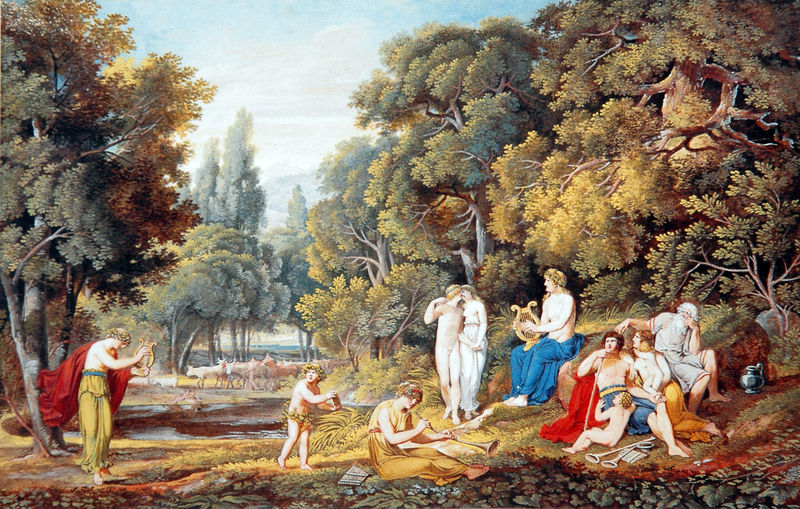
Titel: Waldlandschaft mit Apoll unter den Hirten
Künstler: Joseph Anton Koch
Standort: Berlin
Institution: Staatliche Museen Preußischer Kulturbesitz, Nationalgalerie
Schlagwörter: akt, baum, blau, blätter, felsen, gemälde, gott, gruppe, haut, himmel, körper, laub, lendenschurz, mann, nackt, umhang, wasser, weiß, wolken, baden, bäume, fluss, frauen, gelb, grün, landschaft, menschen, ocker, see, sitzen, teich, ufer, äste, blumen, bunt, busen, frau, männer, schwarz, szene, gras, park, rot, tier, tiere, tuch, wiese, beige, fest, leute, rock, teppich, falten, inkarnat, stehen, steine, öl, ast, bach, baumstamm, ferne, horizont, hügel, kühe, natur, pappeln, stamm, vieh, zweige, sonne, boden, gewand, stoff, tücher, gewänder, kind, klassizismus, paar, personen, blatt, instrumente, musik, musiker, pflanzen, wald, kinder, weiher, garten, kanne, krug, statue, brüste, kuss, liebe, liegen, spieler, jungen, herde, kuh, schweine, herbst, idylle, rast, figuren, stämme, wasse, wild, wandteppich, musizieren, nackte, junge, bad, paradies, rinder, schwein, alter, antike, greis, knabe, philosoph, buch, untergrund, idyll, moos, lichtung, druck, radierung, denker, haarkranz, sumpf, allegorie, kranz, lorbeerkranz, mythologie, orgie, kleinkind, flöte, liebespaar, krüge, sänger, tümpel, antik, griechen, götter, bacchus, mythologisch, pan, rinde, liebende, nymphen, griechenland, blumenkranz, eden, poussin, umhänge, eiche, männder, kränze, trompeten, laute, apoll, fanfare, weinblätter, arkadien, eichen, leigend, harfe, lyra, posaune, putten, steinboden, jahreszeit, stier, stiere, klassik, hirte, hirten, leier, flöten, panflöte, diana, drau, dionysos, ziegen, klang, harfen, zuhören, pastorale, paare, trompete, kuperstich, erholung, baume, zither, zitter, weihe, rün, arkadisch, harfespieler, frau frauen, hiertn, musiler, mythhos, umhhang, ziegenherde, friedvoll